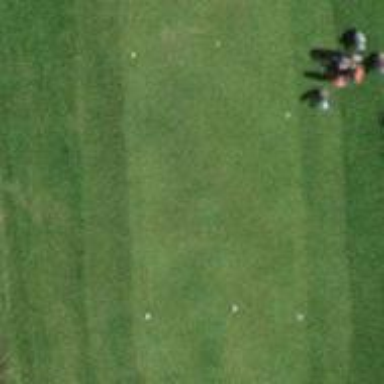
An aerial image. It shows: Grassy area designated as golf tee.